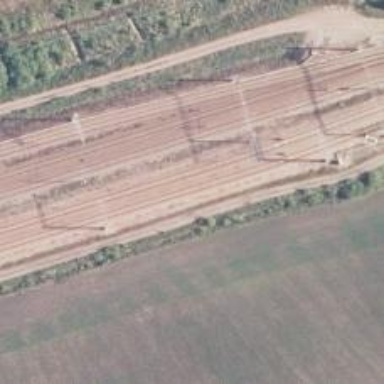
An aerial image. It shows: Railway track with electrified contact lines. This is siding track.